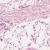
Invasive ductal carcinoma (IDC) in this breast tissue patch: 0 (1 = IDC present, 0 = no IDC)